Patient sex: M
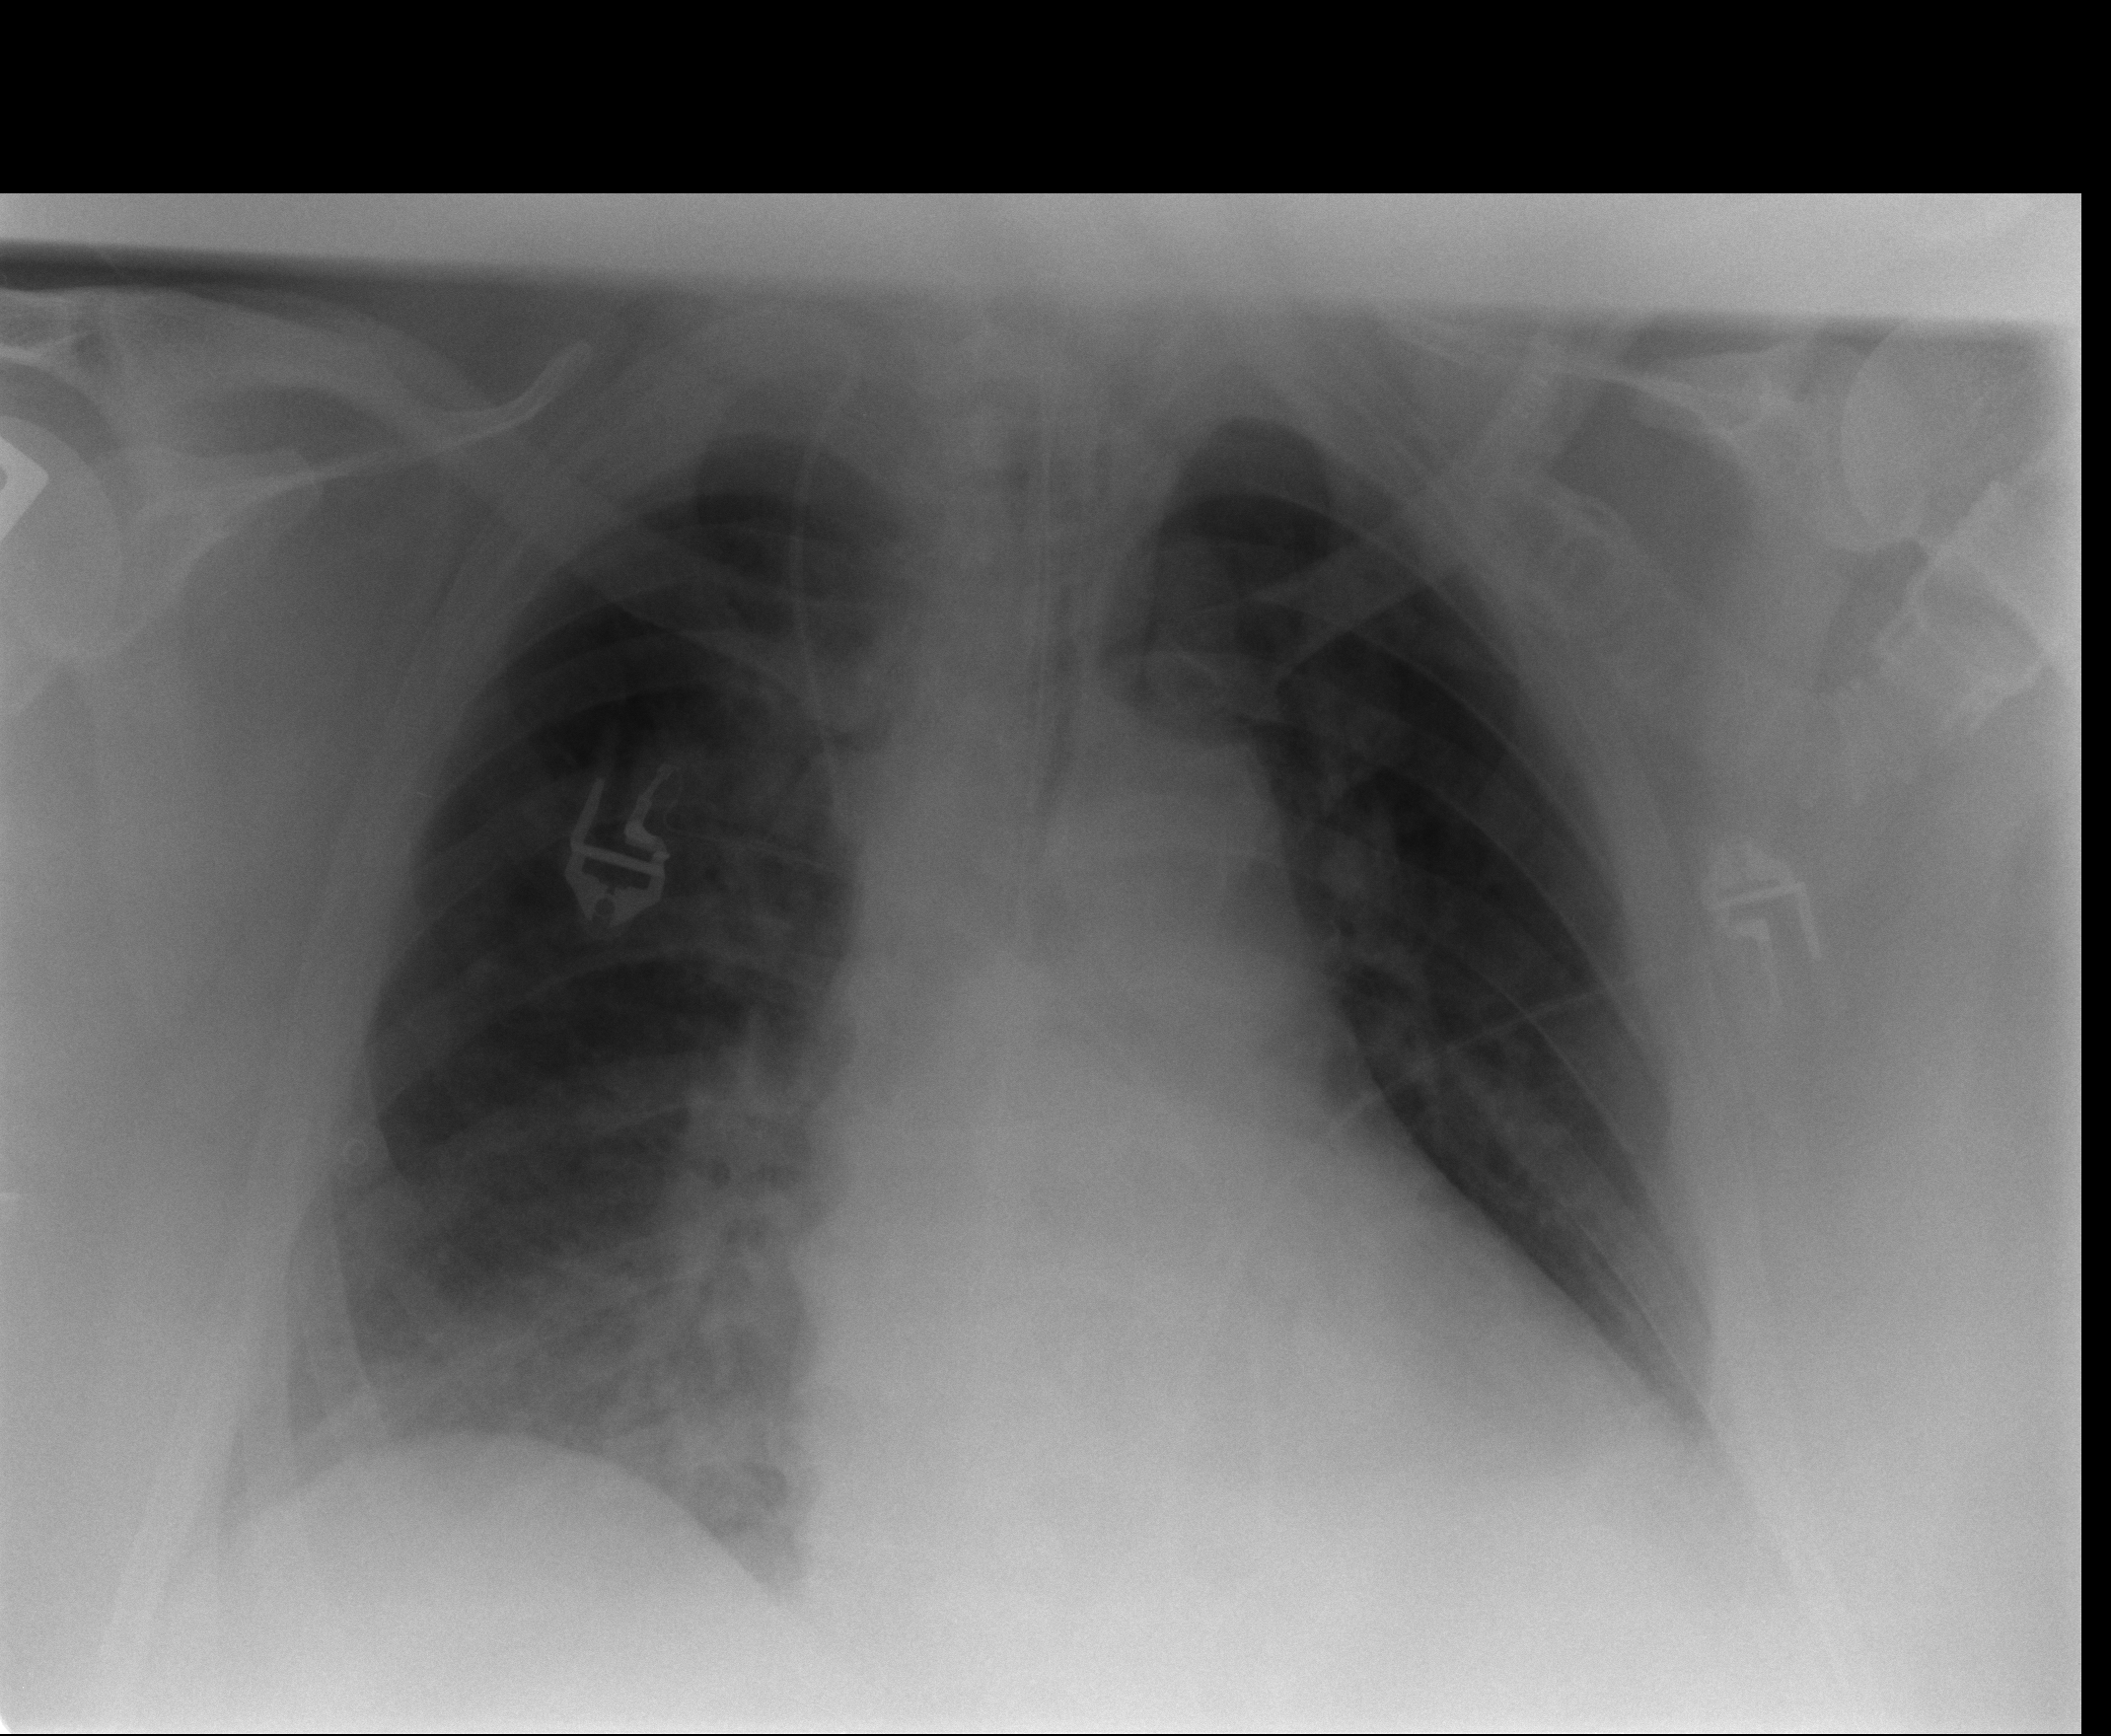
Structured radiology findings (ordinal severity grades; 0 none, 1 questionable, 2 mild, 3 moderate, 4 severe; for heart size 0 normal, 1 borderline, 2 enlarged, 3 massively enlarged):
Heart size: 0
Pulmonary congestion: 2
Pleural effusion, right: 1
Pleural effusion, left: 1
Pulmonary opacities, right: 2
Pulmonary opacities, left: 0
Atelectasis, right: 2
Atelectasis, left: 2